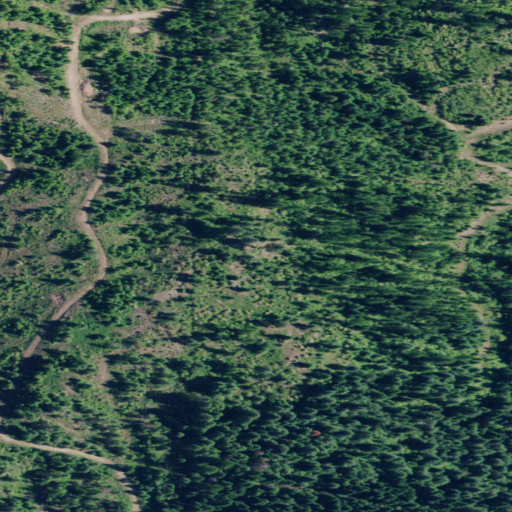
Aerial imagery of mountain in Idaho named Billy Goat Hill containing evergreen forest, shrub, and mixed forest